Question: im mapping an xml on a custom nsobject.
when the user hits reload the function is called again.
i get several memory leaks on all strings:

UPDATE this is the current code.
'''
- (void)mapDataOnModel
{
if(mixesArr != nil)
{
//[mixesArr release];
[mixesArr removeAllObjects];
[playListArr removeAllObjects];
}
else
{
mixesArr = [[NSMutableArray alloc]init];
playListArr = [[NSMutableArray alloc] init];
}
MixVO *tmpMix;
AudioVO *tmpAudio;
for (DDXMLElement *node in nodes)
{
tmpMix = [[MixVO alloc] init];
tmpMix.uuid = [[node attributeForName:@"uuid"] stringValue];
tmpMix.name = [[[node elementsForName:@"name"] objectAtIndex:0] stringValue];
tmpMix.artist = [[[node elementsForName:@"artist"] objectAtIndex:0] stringValue];
tmpMix.path = [[[node elementsForName:@"file"] objectAtIndex:0] stringValue];
tmpMix.headline = [[[node elementsForName:@"headline"] objectAtIndex:0] stringValue];
tmpMix.teaser = [[[node elementsForName:@"teaser"] objectAtIndex:0] stringValue];
tmpMix.copy = [[[node elementsForName:@"copy"] objectAtIndex:0] stringValue];
tmpMix.isHighlight = NO;
NSDateFormatter *dateFormat = [[NSDateFormatter alloc] init];
[dateFormat setDateFormat:@"HH:mm:ss"];
tmpMix.duration = [dateFormat dateFromString:[[[node elementsForName:@"duration"] objectAtIndex:0] stringValue]] ;
[dateFormat release];
// CHECK IF IT IS A HIGHLIGHT MIX
for (int i = 0; i < [[highlightsNode elementsForName:@"member"] count]; i++)
{
NSString *highlightID;
highlightID = [[[highlightsNode elementsForName:@"member"] objectAtIndex:i] stringValue] ;
if([tmpMix.uuid isEqualToString:highlightID])
{
tmpMix.isHighlight = YES;
}
}
if([[node elementsForName:@"image_standard"] count] > 0)
tmpMix.image_standard = [[[node elementsForName:@"image_standard"] objectAtIndex:0] stringValue] ;
if([[node elementsForName:@"image_artist"] count] > 0)
tmpMix.image_artist = [[[node elementsForName:@"image_artist"] objectAtIndex:0] stringValue] ;
if([[node elementsForName:@"image_teaser"] count] > 0)
tmpMix.image_teaser = [[[node elementsForName:@"image_teaser"] objectAtIndex:0] stringValue] ;
if([[node elementsForName:@"image_player"] count] > 0)
tmpMix.image_player = [[[node elementsForName:@"image_player"] objectAtIndex:0] stringValue] ;
/*
tmpAudio = [[AudioVO alloc] init];
tmpAudio.file = tmpMix.path;
NSString *tmpDuration;
tmpDuration = [[[node elementsForName:@"duration"] objectAtIndex:0] stringValue];
tmpAudio.duration = tmpDuration;
// PARSE TRACKS
NSArray *track = NULL;
track = [node elementsForName:@"tracks"];
DDXMLElement *trackElems = [track objectAtIndex:0];
NSArray *tracks = NULL;
tracks = [trackElems elementsForName:@"track"];
NSMutableArray *tracksArray;
tracksArray = [[NSMutableArray alloc]init];
TrackVO *tmpTrack;
for (DDXMLElement *node2 in tracks)
{
tmpTrack = [[TrackVO alloc] init];
tmpTrack.timecode = [[node2 attributeForName:@"timecode"] stringValue];
tmpTrack.name = [node2 stringValue];
[tracksArray addObject:tmpTrack];
[tmpTrack release];
}
tmpAudio.tracksArr = tracksArray;
[tracksArray release];
tmpMix.audioVO = tmpAudio;
[tmpAudio release];
*/
[mixesArr addObject:tmpMix];
[tmpMix release];
}
// SORT PROGRAMM
/*
NSSortDescriptor *lastDescriptor =
[[[NSSortDescriptor alloc]
initWithKey:@"artist"
ascending:YES
selector:@selector(localizedCaseInsensitiveCompare:)] autorelease];
NSArray * descriptors =
[NSArray arrayWithObjects:lastDescriptor, nil];
NSArray * sortedArray = [mixesArr sortedArrayUsingDescriptors:descriptors];
//[mixesArr release];
mixesArr = [[NSMutableArray alloc]initWithArray:sortedArray];
// PARSE PLAYLIST
for (DDXMLElement *node in nodesPl)
{
SchedVO *tmpSched;
tmpSched = [[SchedVO alloc] init];
NSString *timeStr;
timeStr = [[node attributeForName:@"timestamp"] stringValue];
tmpSched.date = [NSDate dateWithTimeIntervalSince1970:timeStr.intValue];
tmpSched.uid = [node stringValue];
[playListArr addObject:tmpSched];
//[tmpSched release];
}
*/
[self updateDone];
}
'''
MixVO:
'''
@interface MixVO : NSObject
{
NSString *uuid;
NSString *name;
NSString *artist;
NSString *path;
NSString *headline;
NSString *teaser;
NSString *copy;
NSString *image_standard;
NSString *image_artist;
NSString *image_teaser;
NSString *image_player;
NSDate *duration;
AudioVO *audioVO;
BOOL isHighlight;
}
@property (nonatomic,retain) NSString *uuid;
@property (nonatomic,retain) NSString *name;
@property (nonatomic,retain) NSString *artist;
@property (nonatomic,retain) NSString *path;
@property (nonatomic,retain) NSString *headline;
@property (nonatomic,retain) NSString *teaser;
@property (nonatomic,retain) NSString *copy;
@property (nonatomic,retain) NSString *image_standard;
@property (nonatomic,retain) NSString *image_artist;
@property (nonatomic,retain) NSString *image_teaser;
@property (nonatomic,retain) NSString *image_player;
@property (nonatomic,retain) NSDate *duration;
@property (nonatomic,retain) AudioVO *audioVO;
@property BOOL isHighlight;
@end
'''
maybe someone can help me with this.
thanks in advance
alex
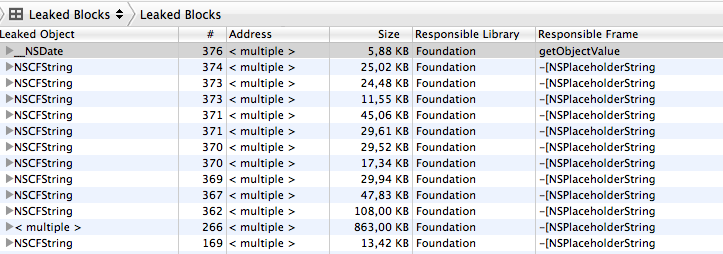
Answer: Where are you releasing mixesArr?
You'll also want to release all the strings you're retaining.